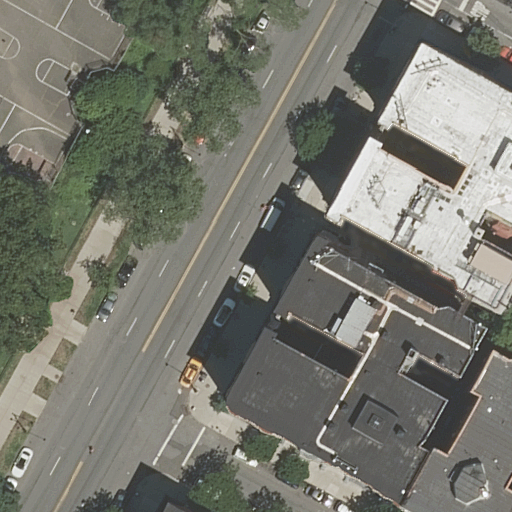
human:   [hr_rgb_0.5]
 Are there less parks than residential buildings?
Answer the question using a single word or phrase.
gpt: yes

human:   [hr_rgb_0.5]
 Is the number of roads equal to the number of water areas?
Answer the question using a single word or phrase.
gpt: no

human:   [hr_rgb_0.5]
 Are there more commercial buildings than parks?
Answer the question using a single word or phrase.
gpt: no

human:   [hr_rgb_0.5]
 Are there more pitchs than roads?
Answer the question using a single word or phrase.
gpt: no

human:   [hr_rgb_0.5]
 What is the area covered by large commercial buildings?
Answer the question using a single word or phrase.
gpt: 0m2

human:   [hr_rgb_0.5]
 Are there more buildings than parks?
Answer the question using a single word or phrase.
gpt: yes

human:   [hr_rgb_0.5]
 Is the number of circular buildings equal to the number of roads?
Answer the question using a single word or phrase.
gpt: no

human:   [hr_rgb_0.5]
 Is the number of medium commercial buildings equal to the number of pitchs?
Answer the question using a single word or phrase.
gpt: no

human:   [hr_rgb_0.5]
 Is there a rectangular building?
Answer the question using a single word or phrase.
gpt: yes

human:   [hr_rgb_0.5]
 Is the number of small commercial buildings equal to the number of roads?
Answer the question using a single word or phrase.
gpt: no

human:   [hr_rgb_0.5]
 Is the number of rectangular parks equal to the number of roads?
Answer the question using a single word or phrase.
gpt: no

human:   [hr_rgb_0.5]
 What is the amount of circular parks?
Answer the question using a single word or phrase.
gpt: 0

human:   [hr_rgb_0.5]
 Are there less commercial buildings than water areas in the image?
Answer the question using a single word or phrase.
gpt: no

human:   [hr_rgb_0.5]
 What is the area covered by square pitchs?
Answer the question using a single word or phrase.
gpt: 0m2

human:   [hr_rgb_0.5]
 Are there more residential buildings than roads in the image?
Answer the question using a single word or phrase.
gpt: yes

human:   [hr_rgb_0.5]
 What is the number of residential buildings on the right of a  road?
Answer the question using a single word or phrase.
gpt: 3

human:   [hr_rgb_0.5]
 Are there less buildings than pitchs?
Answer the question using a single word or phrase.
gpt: no

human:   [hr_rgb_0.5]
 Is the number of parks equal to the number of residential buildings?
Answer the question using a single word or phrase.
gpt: no

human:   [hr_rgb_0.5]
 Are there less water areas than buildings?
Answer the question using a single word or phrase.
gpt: yes

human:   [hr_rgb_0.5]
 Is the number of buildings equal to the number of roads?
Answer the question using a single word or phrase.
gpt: no

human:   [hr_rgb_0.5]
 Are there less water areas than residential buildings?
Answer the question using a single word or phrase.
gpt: yes

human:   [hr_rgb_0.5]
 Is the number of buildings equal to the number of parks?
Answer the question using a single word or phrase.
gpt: no

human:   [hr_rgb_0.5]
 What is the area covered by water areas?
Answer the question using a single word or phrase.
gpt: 0m2

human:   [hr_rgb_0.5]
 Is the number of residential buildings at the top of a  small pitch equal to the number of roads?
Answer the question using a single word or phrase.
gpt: no

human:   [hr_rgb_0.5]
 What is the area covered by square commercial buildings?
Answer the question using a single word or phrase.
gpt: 0m2

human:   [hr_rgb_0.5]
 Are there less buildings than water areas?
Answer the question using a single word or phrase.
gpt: no

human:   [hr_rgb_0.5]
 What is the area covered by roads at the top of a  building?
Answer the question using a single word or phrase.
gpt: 0m2

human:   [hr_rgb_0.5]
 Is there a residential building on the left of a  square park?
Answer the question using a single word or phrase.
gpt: no

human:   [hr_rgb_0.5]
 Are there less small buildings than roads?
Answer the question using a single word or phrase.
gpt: yes

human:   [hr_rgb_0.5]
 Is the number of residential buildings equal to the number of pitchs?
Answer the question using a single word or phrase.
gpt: no

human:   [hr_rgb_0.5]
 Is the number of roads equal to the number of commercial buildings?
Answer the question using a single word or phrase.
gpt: no

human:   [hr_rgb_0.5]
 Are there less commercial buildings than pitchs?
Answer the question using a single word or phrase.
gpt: yes

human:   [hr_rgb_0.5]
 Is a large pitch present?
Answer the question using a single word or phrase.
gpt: no

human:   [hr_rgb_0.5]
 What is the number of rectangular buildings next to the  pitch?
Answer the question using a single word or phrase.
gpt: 1

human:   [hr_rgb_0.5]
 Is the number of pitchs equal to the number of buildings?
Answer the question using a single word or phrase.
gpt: no

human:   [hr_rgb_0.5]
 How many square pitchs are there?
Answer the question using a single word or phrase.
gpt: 0